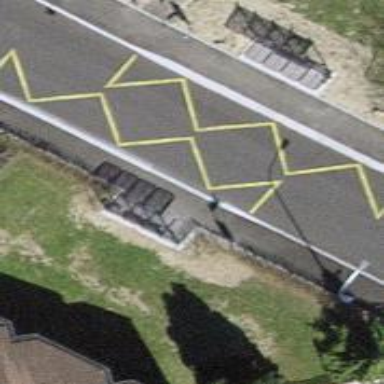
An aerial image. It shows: Bus stop with shelter.